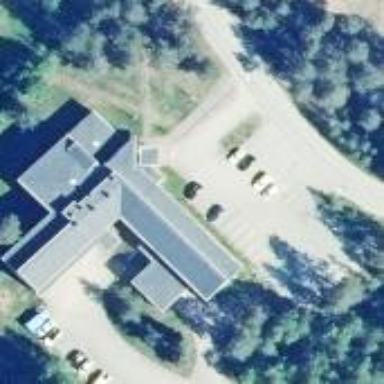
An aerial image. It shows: Government office.